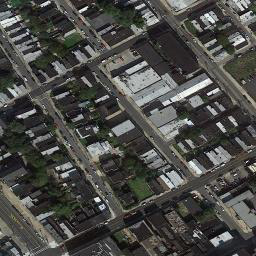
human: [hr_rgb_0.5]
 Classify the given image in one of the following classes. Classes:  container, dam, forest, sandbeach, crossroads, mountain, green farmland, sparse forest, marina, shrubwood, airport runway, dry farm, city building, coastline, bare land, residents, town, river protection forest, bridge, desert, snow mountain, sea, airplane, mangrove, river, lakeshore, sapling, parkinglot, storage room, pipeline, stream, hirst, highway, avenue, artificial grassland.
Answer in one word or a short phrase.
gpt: town